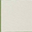
Piece: xx